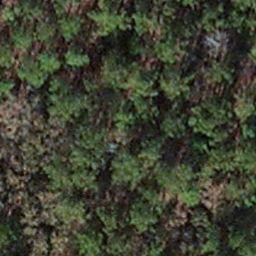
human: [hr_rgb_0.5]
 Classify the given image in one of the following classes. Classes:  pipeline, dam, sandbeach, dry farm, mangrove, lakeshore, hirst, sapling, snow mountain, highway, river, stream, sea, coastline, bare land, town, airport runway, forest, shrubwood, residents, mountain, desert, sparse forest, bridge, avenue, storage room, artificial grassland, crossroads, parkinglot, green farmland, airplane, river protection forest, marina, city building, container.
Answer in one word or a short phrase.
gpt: sapling